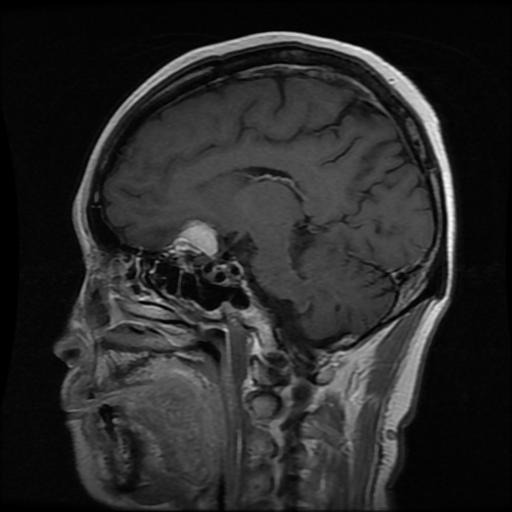
Label: meningioma